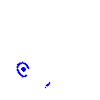
Particle: pion